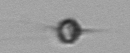
Label: Acanthoica_quattrospina